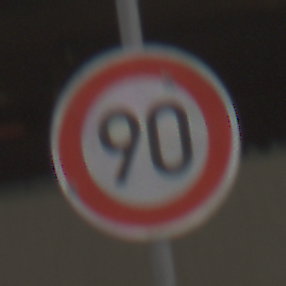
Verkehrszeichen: Geschwindigkeit90
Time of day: Midday
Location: Roofed (Urban)
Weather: Overcast
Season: NotSpecified
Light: Artificial